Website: apple
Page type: billing-address
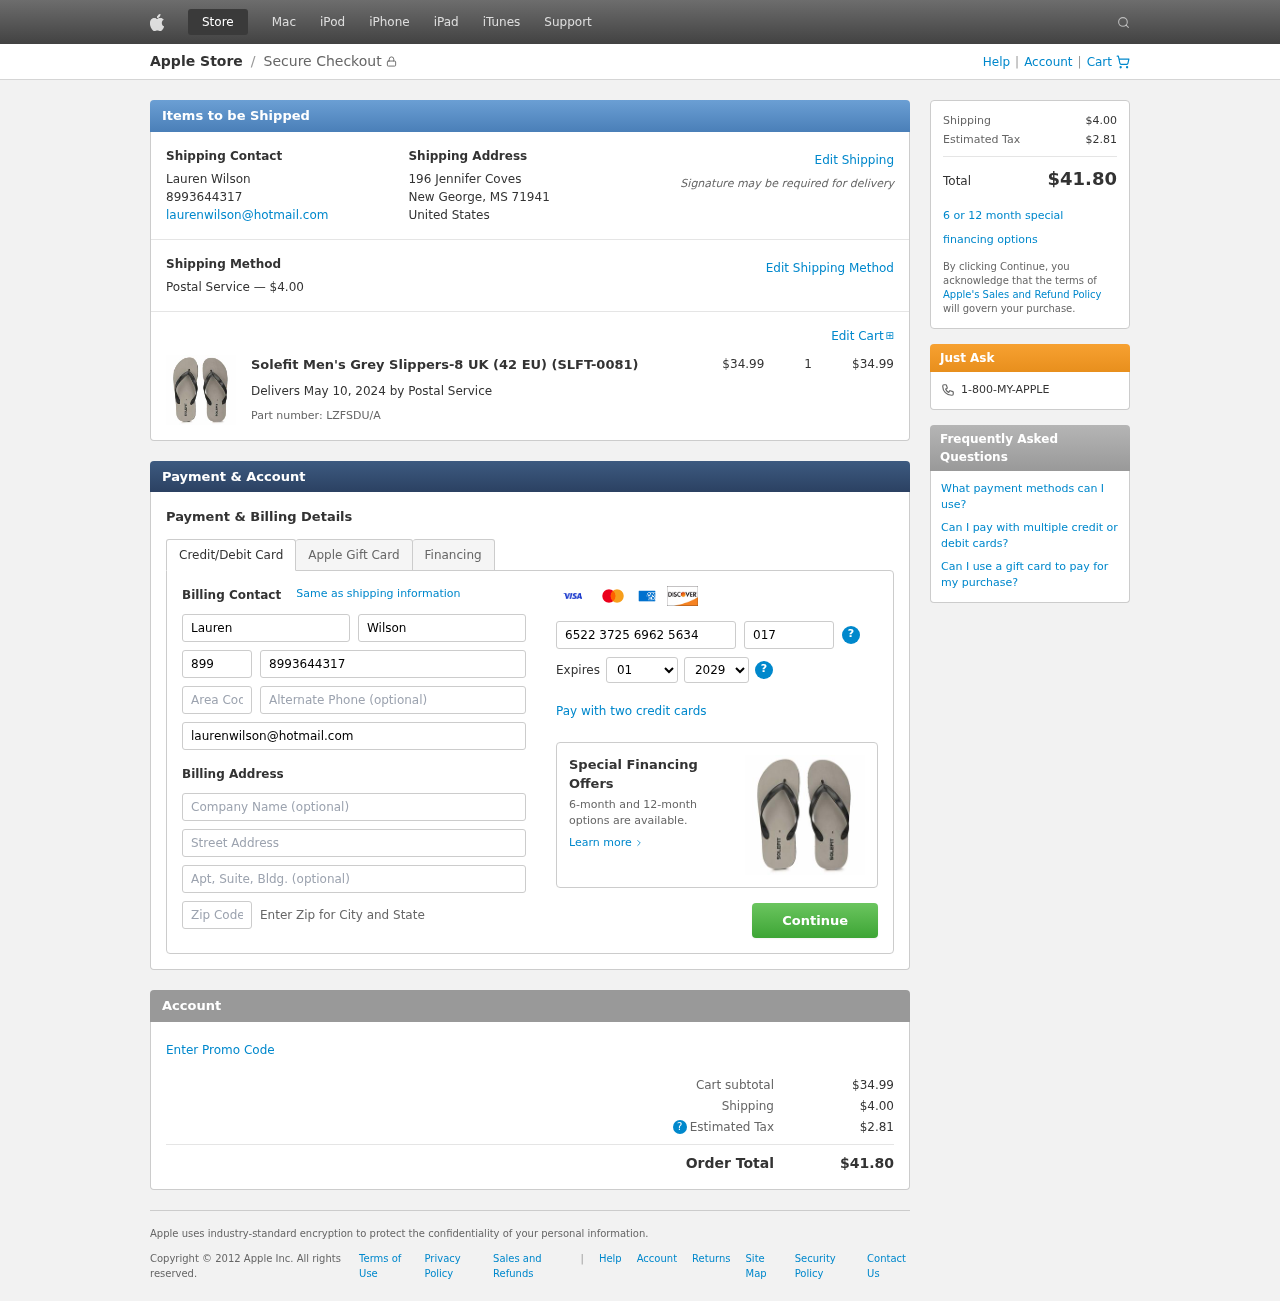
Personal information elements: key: PII_CARD_CVV
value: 017
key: PII_CARD_EXPIRY_MONTH
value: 01
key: PII_CARD_EXPIRY_YEAR
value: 29
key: PII_CARD_NUMBER
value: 6522 3725 6962 5634
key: PII_CITY_STATE_ZIP
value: New George, MS 71941
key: PII_COUNTRY
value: United States
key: PII_EMAIL
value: laurenwilson@hotmail.com
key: PII_FIRSTNAME
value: Lauren
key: PII_FULLNAME
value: Lauren Wilson
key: PII_LASTNAME
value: Wilson
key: PII_PHONE
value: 8993644317
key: PII_PHONE_AREA
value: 899
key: PII_STREET
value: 196 Jennifer Coves
Product elements: key: PRODUCT1_NAME
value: Solefit Men's Grey Slippers-8 UK (42 EU) (SLFT-0081)
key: PRODUCT1_PRICE
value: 34.99
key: PRODUCT1_QUANTITY
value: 1
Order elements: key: ORDER_SHIPPING_COST
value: $4.00
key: ORDER_SUBTOTAL
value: $34.99
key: ORDER_DELIVERY_DATE
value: May 10, 2024
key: ORDER_PART_NUMBER
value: LZFSDU/A
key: ORDER_TAX
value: $2.81
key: ORDER_TOTAL
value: $41.80